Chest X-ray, AP view. Patient: 52 years old, sex M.
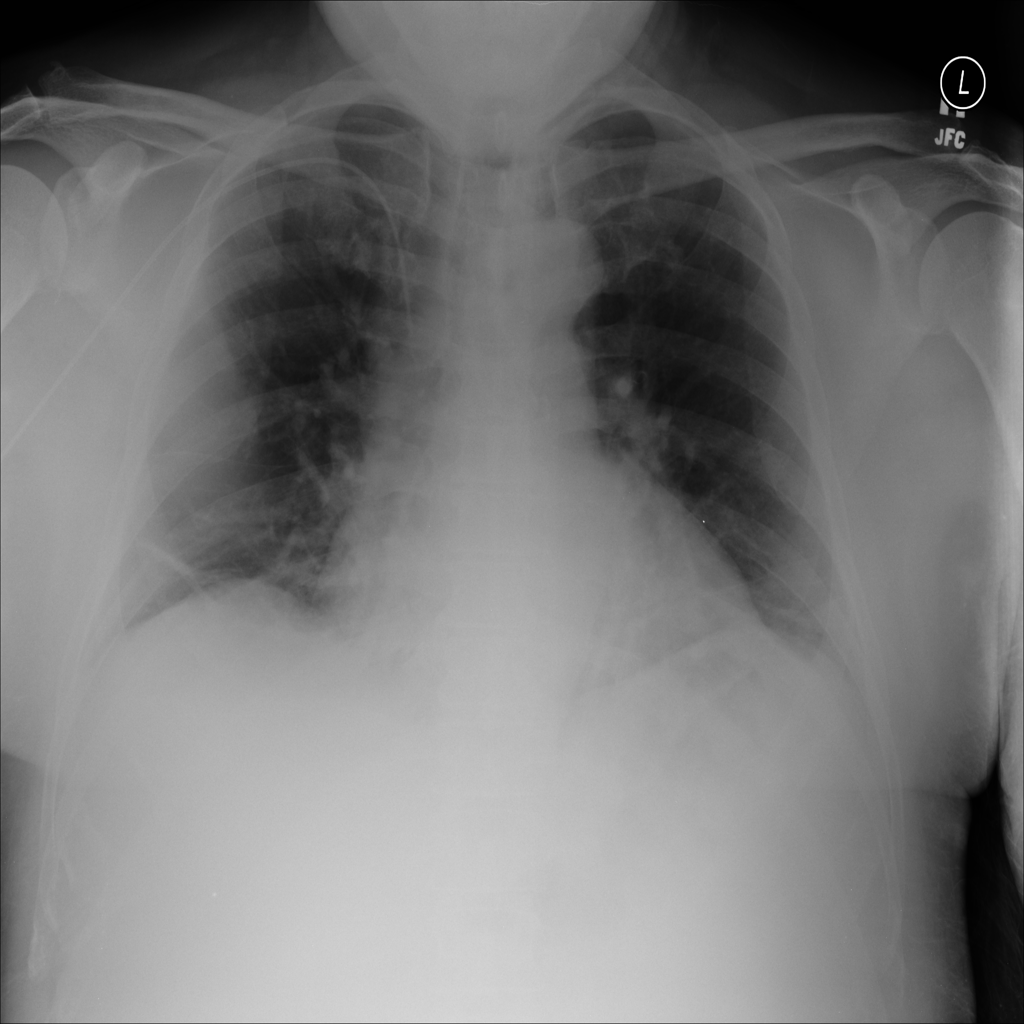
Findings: Atelectasis, Infiltration